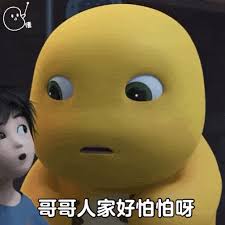
Label: nailong